Current action and preconditions to check: trajectory_clear

Your task: For each precondition in the list above, predict whether it will hold at this action.

Consider the current scene as observed from the mobile robot's camera, and analyze the predicted future states of all dynamic agents (e.g., people, animals, vehicles, or any moving entities) within the NEXT SECOND.

IMPORTANT: Only answer "very likely" if you are absolutely certain—based on strong, clear evidence—that a dynamic agent will violate the precondition in the predicted future state. Do NOT answer "very likely" for unlikely, ambiguous, or low-probability risks.

Ask yourself for each precondition: Is there a high probability, with clear and convincing evidence, that the predicted future states of any dynamic agent will interfere with the predicted future state of the currently executing action within the NEXT SECOND, causing that precondition to fail?

Assess the risk level based on these predictions. Use "likely" or "very likely" if motions create a clear risk of interference.

Use "neutral" or "improbable" if agents are nearby but their predicted paths are clearly diverging or non-conflicting.

Failure Risk Categories: "very improbable", "improbable", "neutral", "likely", "very likely"

Answer Format: Output ONLY the probability_of_failure value from these categories: "very improbable", "improbable", "neutral", "likely", "very likely"

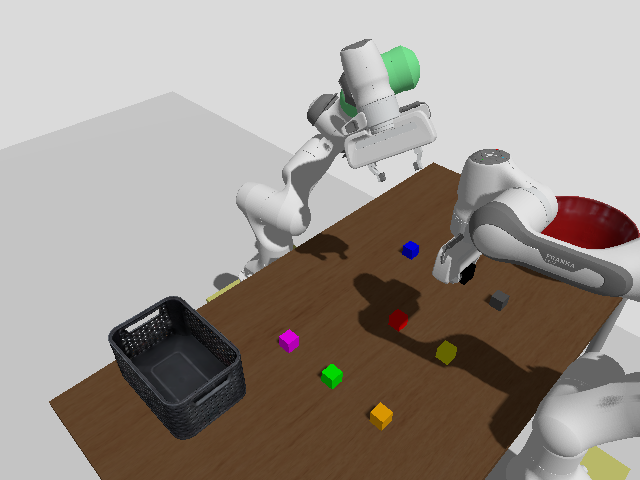

Answer: neutral